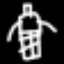
Label: pants